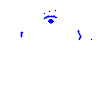
Particle: electron